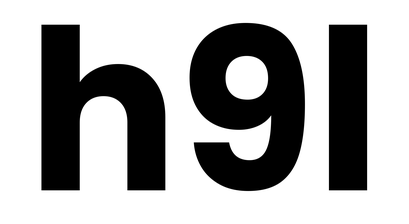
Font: Poppins-Bold